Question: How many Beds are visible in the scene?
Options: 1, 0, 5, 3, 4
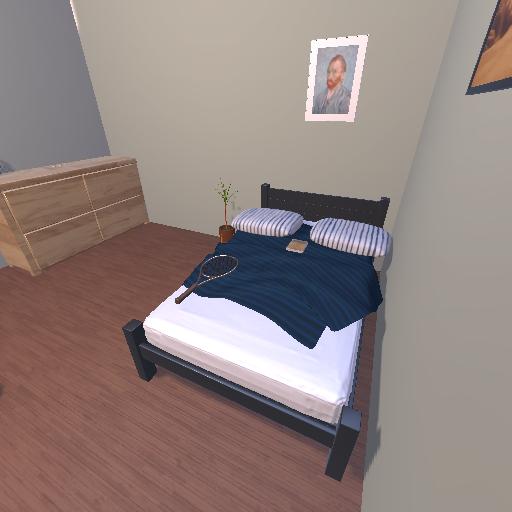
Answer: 1